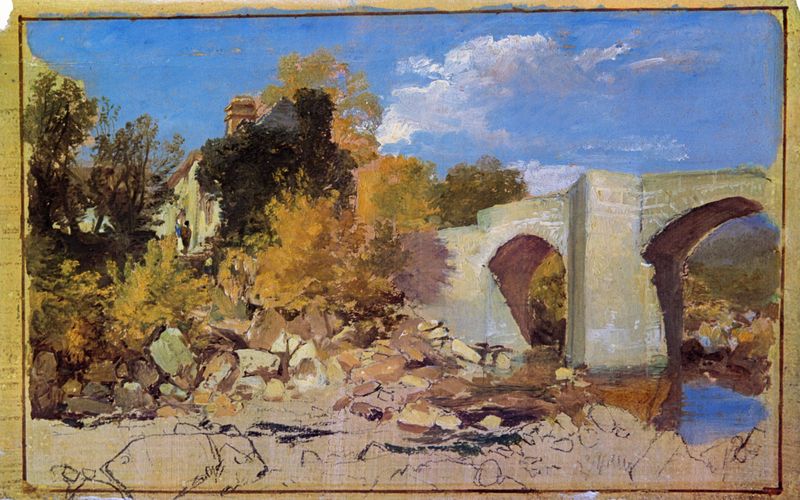
Titel: Eine Brücke mit Landhaus und Bäumen dahinter
Künstler: William Turner
Standort: London
Institution: British Museum
Schlagwörter: baum, blau, blätter, felsen, gemälde, gestein, himmel, laub, mann, schatten, wasser, weiß, wolken, aquarell, bäume, fluss, gelb, grün, impressionismus, landschaft, menschen, ocker, ufer, braun, bunt, frau, grau, licht, pfeiler, skizze, vordergrund, zeichnung, dach, haus, wolke, beige, expressionismus, mensch, rahmen, stein, steine, öl, bach, erde, horizont, hügel, natur, spiegelung, strauch, brücke, busch, büsche, kirche, sonne, sträucher, figur, rosa, kamin, schornstein, turm, farbig, sommer, strand, papier, bogen, italien, ort, spiegelbild, mittag, warm, farben, fels, hang, risse, dorf, farbe, graphik, violett, geröll, linien, herbst, wolkenlos, van gogh, rand, schutt, bogenbrücke, joche, böschung, querformat, detail, monet, mittagssonne, bögen, ruine, herbstlandschaft, palast, steinbrücke, flussbett, koloriert, entwurf, sonnig, unvollendet, karton, baumgruppe, firnis, aquädukt, brocken, viadukt, unfertig, brückenbogen, elbe, skize, menschn, häser, milci, milvi, strauch busch, bürcke, wolekn, wolkengebilde, sommerhimmel, bherbstlandschaft, ockerherbst, weg#, landschaftsmaleri, sommerlandschaft im süden